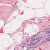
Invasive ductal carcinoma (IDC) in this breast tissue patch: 0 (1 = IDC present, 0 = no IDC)